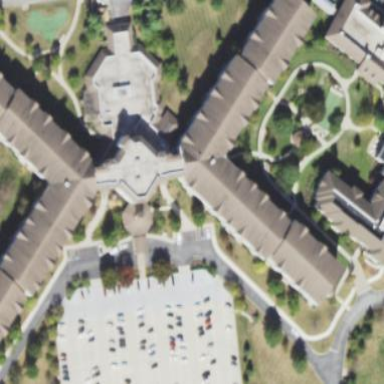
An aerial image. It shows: Nursing home.